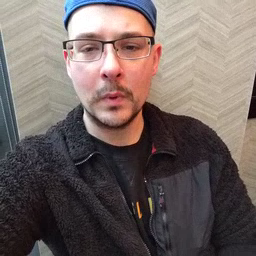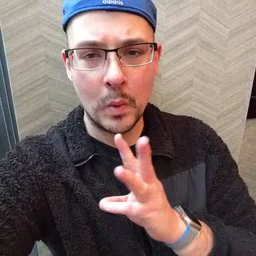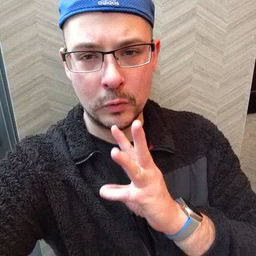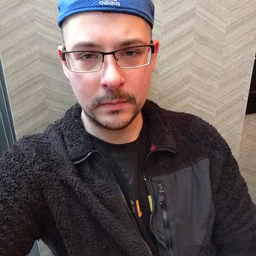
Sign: water